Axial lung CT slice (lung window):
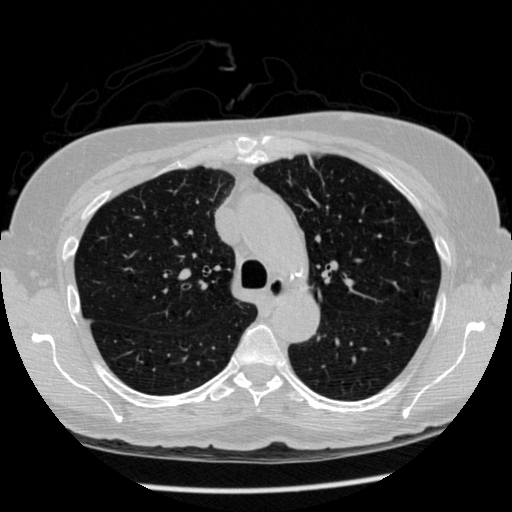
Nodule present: no